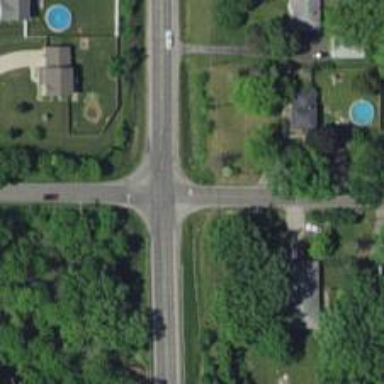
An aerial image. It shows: Stop road.